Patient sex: M
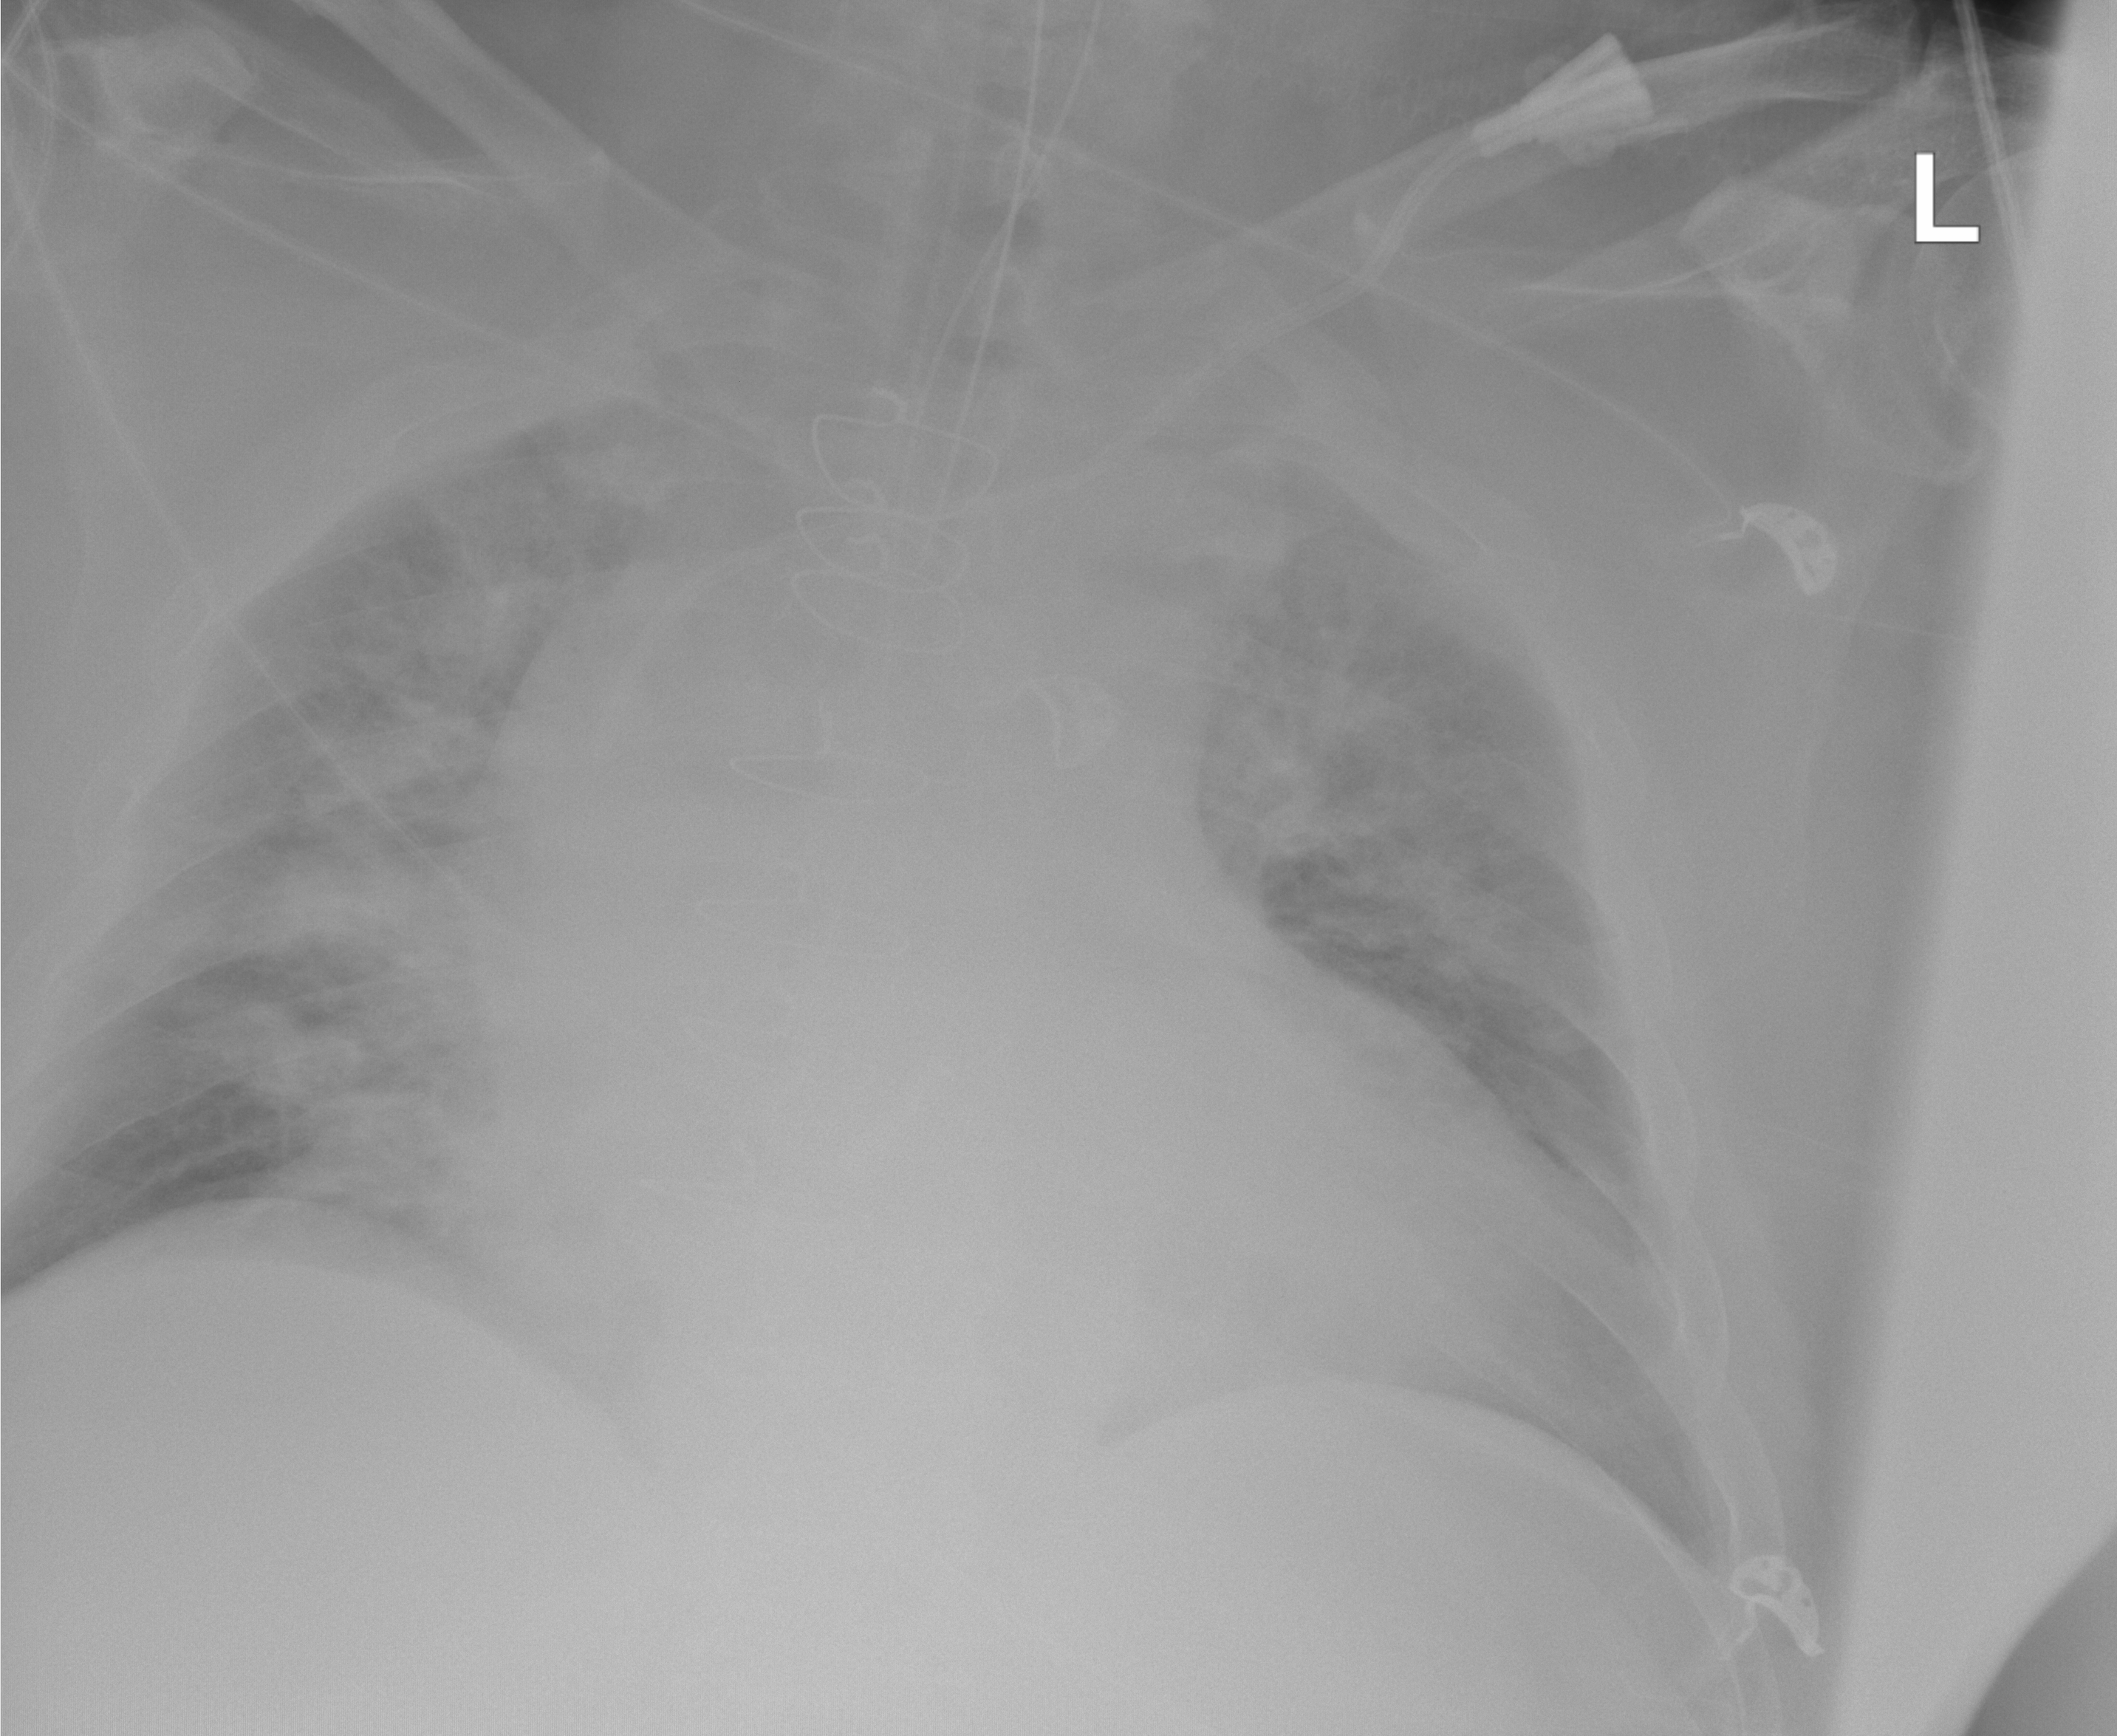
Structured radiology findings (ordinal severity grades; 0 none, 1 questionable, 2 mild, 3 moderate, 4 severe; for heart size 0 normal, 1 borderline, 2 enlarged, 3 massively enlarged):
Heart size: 3
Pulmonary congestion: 3
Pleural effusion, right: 0
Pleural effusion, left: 0
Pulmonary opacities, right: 3
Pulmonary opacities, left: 2
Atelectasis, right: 2
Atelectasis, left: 2